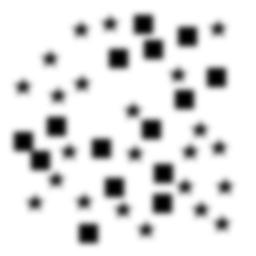
Squares: 15
Triangles: 0
Stars: 23
Total shapes: 38